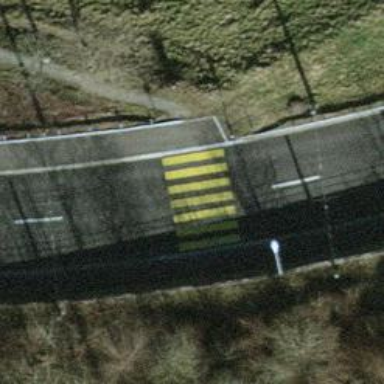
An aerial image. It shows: Marked crossing with visible markings.